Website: apple-inc
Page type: customer-info-address
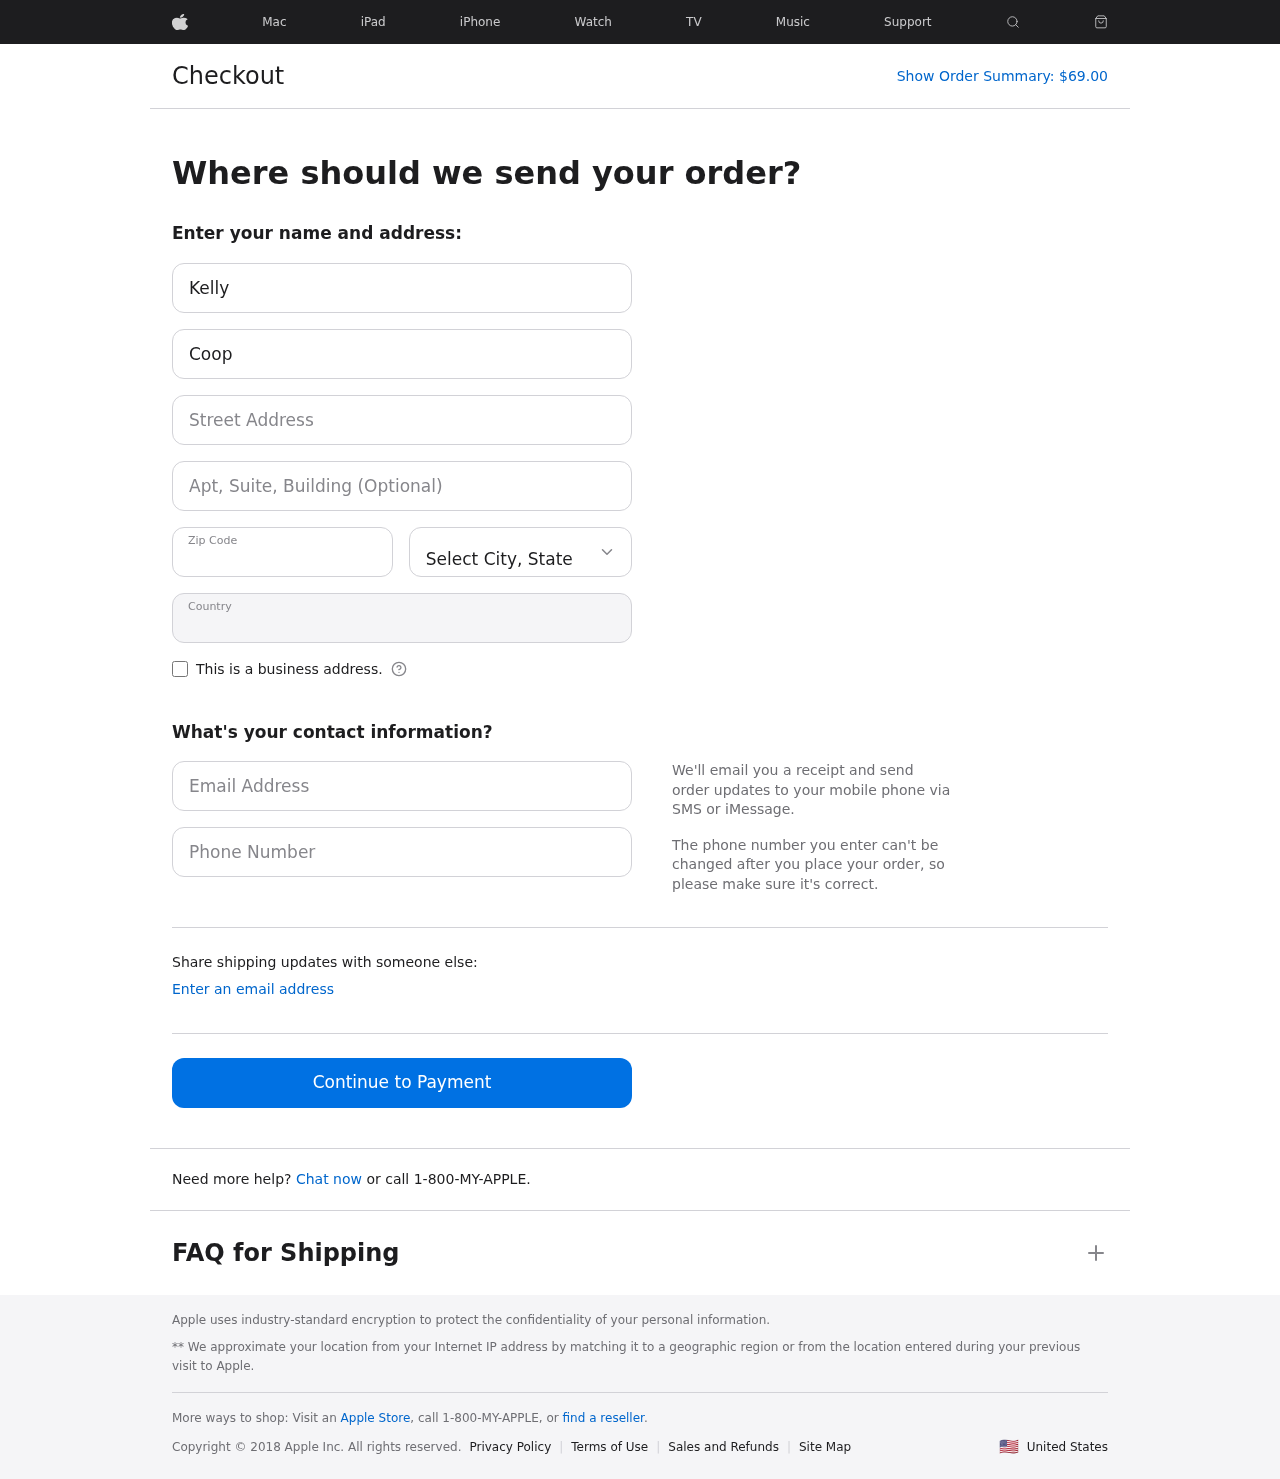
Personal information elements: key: PII_CITY_STATE
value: Mendozatown, PR
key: PII_COUNTRY
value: United States
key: PII_EMAIL
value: kcooper@hotmail.com
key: PII_FIRSTNAME
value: Kelly
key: PII_LASTNAME
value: Cooper
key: PII_PHONE
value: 6343553545
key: PII_POSTCODE
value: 44992
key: PII_STREET
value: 99534 Allen Meadows
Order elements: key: ORDER_TOTAL
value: $69.00